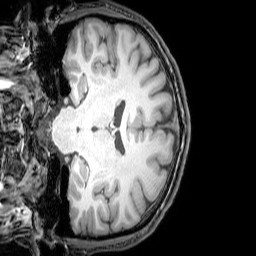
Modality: T1w
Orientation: coronal
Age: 24
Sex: male
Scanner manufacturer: philips
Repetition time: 0.008376 s
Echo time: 0.00392 s